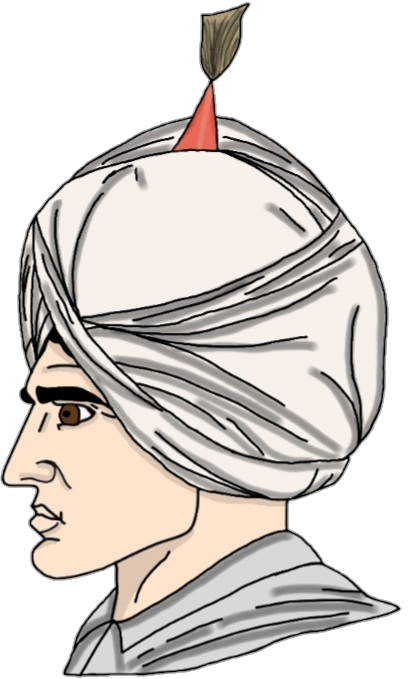
Label: 4_Yes_Chad